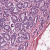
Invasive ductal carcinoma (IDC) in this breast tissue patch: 1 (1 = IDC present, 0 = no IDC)